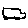
Label: car